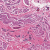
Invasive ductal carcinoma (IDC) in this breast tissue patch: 0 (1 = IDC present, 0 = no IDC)